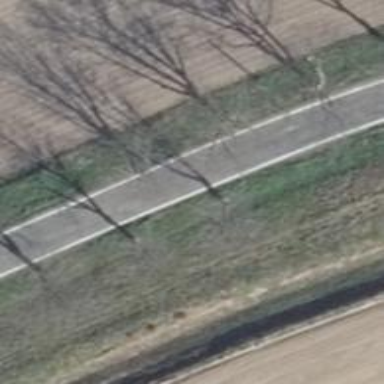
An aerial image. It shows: Asphalt road classified as tertiary.